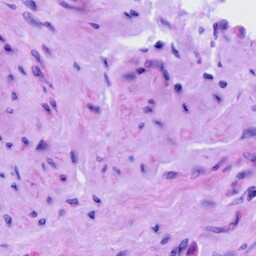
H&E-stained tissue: Cervix